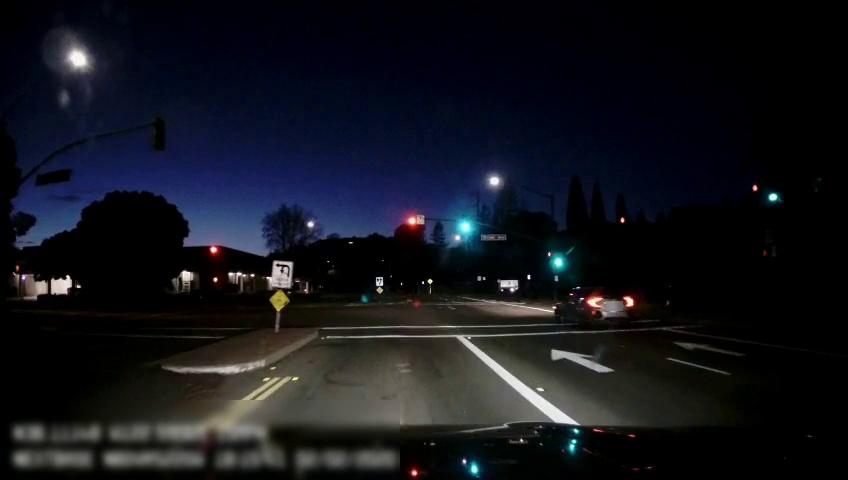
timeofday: Night
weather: Other
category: Drivable Space
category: Drivable Space
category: Vehicles | SUV
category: Lanes | Alternate Lane
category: Lanes | Current Lane
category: Lanes | Current Lane
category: Lanes | Opposite Lane
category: Traffic | Lights
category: Traffic | Lights
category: Traffic | Signs
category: Traffic | Signs
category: Traffic | Lights
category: Traffic | Lights
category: Traffic | Lights
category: Traffic | Lights
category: Traffic | Signs